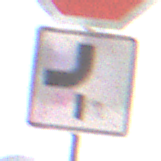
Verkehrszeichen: VerlaufVorfahrtsstrasse7
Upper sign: Stop
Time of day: Midday
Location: Outdoor (Nature)
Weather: PartlyCloudy
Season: NotSpecified
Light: Natural